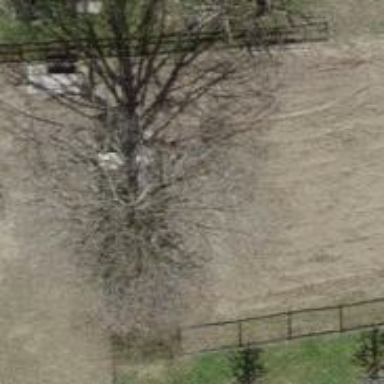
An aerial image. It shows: Broadleaved tree with lush leaves.